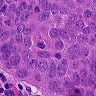
Metastatic tissue present: yes